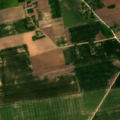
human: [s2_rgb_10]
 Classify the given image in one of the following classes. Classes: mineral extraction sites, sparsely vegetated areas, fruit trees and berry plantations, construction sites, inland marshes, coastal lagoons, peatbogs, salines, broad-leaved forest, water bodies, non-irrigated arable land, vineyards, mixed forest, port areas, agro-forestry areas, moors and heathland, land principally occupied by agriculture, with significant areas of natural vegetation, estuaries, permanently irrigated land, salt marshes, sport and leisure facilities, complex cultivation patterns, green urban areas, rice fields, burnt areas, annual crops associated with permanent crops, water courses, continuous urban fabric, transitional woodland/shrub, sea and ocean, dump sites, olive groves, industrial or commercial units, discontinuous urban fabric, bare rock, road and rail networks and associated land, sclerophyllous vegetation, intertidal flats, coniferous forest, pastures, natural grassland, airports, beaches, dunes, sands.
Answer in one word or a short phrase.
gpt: non-irrigated arable land, complex cultivation patterns